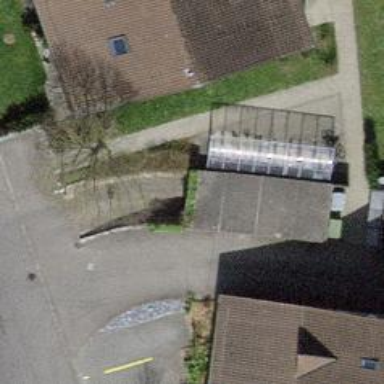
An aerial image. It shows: Parking entrance.